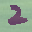
Label: 2